Question: How to make transparent background for the whole application?
I have such settings for the main view:

But I still get non transperent background on the device
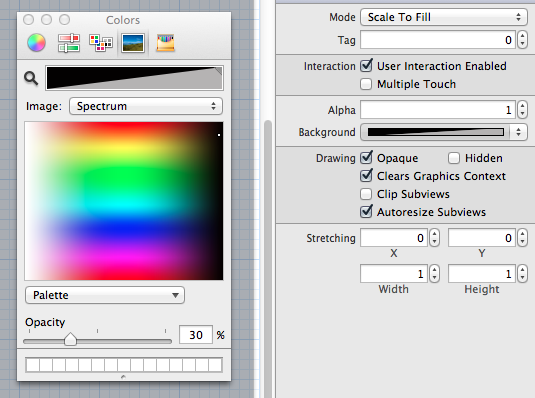
Answer: -
EDIT:
If you meant to make the whole app transparent and show the device wallpaper as bg, then I am pretty sure its not possible.